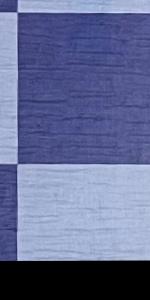
Label: Empty